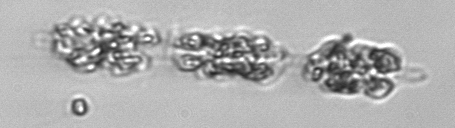
Label: Leptocylindrus_mediterraneus